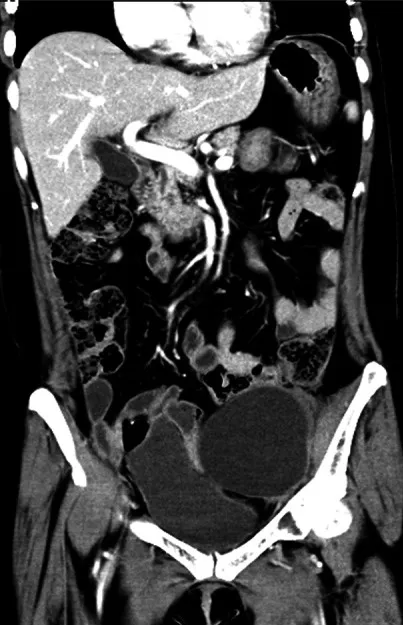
Pelvic MRI on June 5, 2020. No recurrence was found.
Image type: radiology (ct)